Question: I want to make only but I'm unable to make it.
Here is my <URL>:
'''
.arrow-left {
width: 0;
height: 0;
border-top: 80px solid transparent;
border-bottom: 80px solid transparent;
border-right: 80px solid blue;
}
'''
'''
<div class="arrow-left"></div>
'''
I need the corner pointing left to be rounded as shown in this image :

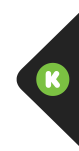
Answer: I know this is a little hacky, but I don't think there is an easy way to do this with a single class.
All I've done is rotated a box 45 degrees with 'border-radius:10px' and then contained it in another div with width set to the desired width of your arrow and 'overflow:hidden' so that everything that spills over is invisible.
'''
.arrow-left {
position: absolute;
width: 100px;
height: 100px;
left: 20px;
background: black;
-webkit-transform: rotate(45deg);
transform: rotate(45deg);
border-radius: 10px;
}
.cover {
position: absolute;
height: 100px;
width: 40px;
overflow: hidden;
}
'''
'''
<div class="cover">
<div class="arrow-left"></div>
</div>
'''